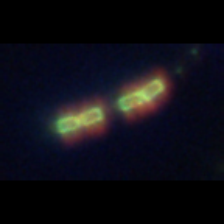
Taxon: Chaetoceros
Group: Diatoms